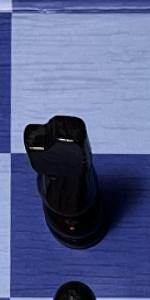
Label: Knight_Black